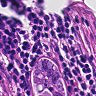
Metastatic tissue present: no